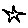
Label: star